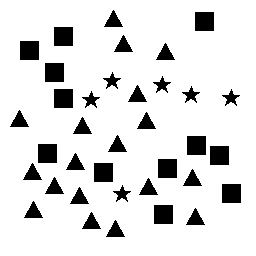
Squares: 12
Triangles: 18
Stars: 6
Total shapes: 36